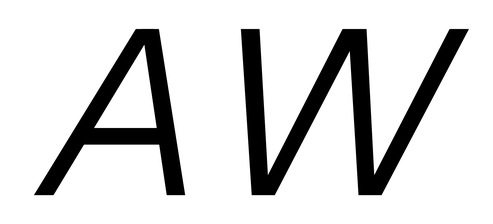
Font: InstrumentSans-Italic_Italic